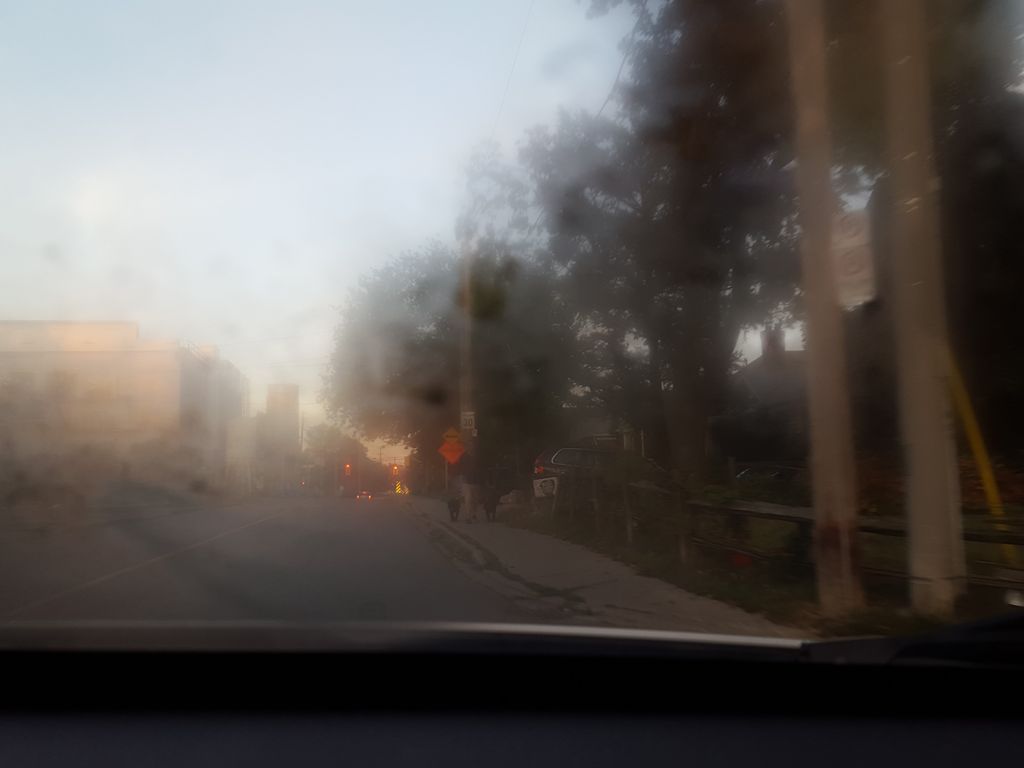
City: toronto